Question: All I want to do is use 5 text-boxes, a calender and a button to create an event on a date-picker calender.
Here is the format

I have read all about the .setDate() and .getDate() but I cannot get them to work. I have no experience with plugins only simple html and javascript. What is the datepicker object called and why does everyones code no have a name for their functions?
Anyone with experience with this plugin should be able to do this is in 5 seconds
Here is my code
'''
<!DOCTYPE html>
<html>
<head>
<meta http-equiv="content-type" content="text/html; charset=UTF-8">
<title>jQuery &amp; jQueryUI Base - jsFiddle demo</title>
<link rel="stylesheet" href="http://code.jquery.com/ui/1.10.3/themes/smoothness/jquery-ui.css" />
<script src="http://code.jquery.com/jquery-1.9.1.js"></script>
<script src="http://code.jquery.com/ui/1.10.3/jquery-ui.js"></script>
<link rel="stylesheet" href="/resources/demos/style.css" />
<script type='text/javascript' src='http://code.jquery.com/jquery-1.5.js'></script>
<link rel="stylesheet" type="text/css" href="/css/normalize.css">
<link rel="stylesheet" type="text/css" href="/css/result-light.css">
<link rel="stylesheet" type="text/css" href="http://ajax.microsoft.com/ajax/jquery.ui/1.8.7/themes/black-tie/jquery-ui.css">
<script type='text/javascript' src="http://ajax.aspnetcdn.com/ajax/jquery.ui/1.8.9/jquery-ui.js"></script>
<style type='text/css'>
table.ui-datepicker-calendar tbody td.highlight > a {
background: url("images/ui-bg_inset-hard_55_ffeb80_1x100.png") repeat-x scroll 50% bottom #FFEB80;
color: #363636;
border: 1px solid #FFDE2E;
}
</style>
<script type='text/javascript'>//<![CDATA[
$(window).load(function(){
var equip = document.getElementById('equipment').value;
var size = document.getElementById('size').value;
var surface = document.getElementById('surface').value;
var orderNumber = document.getElementById('orderNumber').value;
var responsible = document.getElementById('responsible').value;
var events = [
{ Title: "Equipment: " + equip + "
Size: " + size + dated +
"
Required on Surface: " + surface + "
Work Order Number: " + orderNumber + "
Responsible: " + responsible, Date: new Date("05/13/2013") },
{ Title: "Dinner", Date: new Date("02/25/2011") },
{ Title: "Meeting with manager", Date: new Date("03/01/2011") }
];
$("div").datepicker({
beforeShowDay: function(date) {
var result = [true, '', null];
var matching = $.grep(events, function(event) {
return event.Date.valueOf() === date.valueOf();
});
if (matching.length) {
result = [true, 'highlight', null];
}
return result;
},
onSelect: function(dateText) {
var date,
selectedDate = new Date(dateText),
i = 0,
event = null;
while (i < events.length && !event) {
date = events[i].Date;
if (selectedDate.valueOf() === date.valueOf()) {
event = events[i];
}
i++;
}
if (event) {
alert(event.Title);
}
}
});
});//]]>
var dated = $( "div.selector" ).datepicker( "getDate" );
function alerter(form) {alert (form.size.value)}
function dog () {div.setDate("+2d");}
function submit(form){
var equip1 = form.equipment.value;
var size1 = form.size.value;
var surface1 = form.surface.value;
var orderNumber1 = form.orderNumber.value;
var responsible1 = form.responsible.value;
var inputDate1 = form.inputDate.value
var events = [
{ Title: "Equipment: " + equip1 + "
Size: " + size1 +
"
Required on Surface: " + surface1 + "
Work Order Number: " + orderNumber1 + "
Responsible: " + responsible1, Date: new Date(inputDate1) },
{ Title: "Dinner", Date: new Date("05/25/2013") },
{ Title: "Meeting with manager", Date: new Date("03/01/2011") }
];
}
</script>
</head>
<body>
<FORM>
Equipment: <input type='text' id='equipment' /> <br />
Size: <input type='text' id='size' /> <br />
Required on Surface: <input type='checkbox' id='surface' /> <br />
Work Order Number: <input type='text' id='orderNumber' /> <br />
Responsible: <input type='text' id='responsible' /> <br />
<div id="datepicker"></div>
<button type="button" onclick="alerter(this.form)">Add Lowering Event</button><br>
</FORM>
</body>
</html>
'''
Edited code:
'''
<!DOCTYPE html>
<html>
<head>
<meta http-equiv="content-type" content="text/html; charset=UTF-8">
<title>jQuery &amp; jQueryUI Base - jsFiddle demo</title>
<link rel="stylesheet" href="http://code.jquery.com/ui/1.10.3/themes/smoothness/jquery-ui.css" />
<script src="http://code.jquery.com/jquery-1.9.1.js"></script>
<script src="http://code.jquery.com/ui/1.10.3/jquery-ui.js"></script>
<link rel="stylesheet" href="/resources/demos/style.css" />
<script type='text/javascript' src='http://code.jquery.com/jquery-1.5.js'></script>
<link rel="stylesheet" type="text/css" href="/css/normalize.css">
<link rel="stylesheet" type="text/css" href="/css/result-light.css">
<link rel="stylesheet" type="text/css" href="http://ajax.microsoft.com/ajax/jquery.ui/1.8.7/themes/black-tie/jquery-ui.css">
<script type='text/javascript' src="http://ajax.aspnetcdn.com/ajax/jquery.ui/1.8.9/jquery-ui.js"></script>
<style type='text/css'>
table.ui-datepicker-calendar tbody td.highlight > a {
background: url("images/ui-bg_inset-hard_55_ffeb80_1x100.png") repeat-x scroll 50% bottom #FFEB80;
color: #363636;
border: 1px solid #FFDE2E;
}
</style>
<script type='text/javascript'>//<![CDATA[
$(window).load(function(){
var equip = document.getElementById('equipment').value;
var size = document.getElementById('size').value;
var surface = document.getElementById('surface').value;
var orderNumber = document.getElementById('orderNumber').value;
var responsible = document.getElementById('responsible').value;
var date = document.getElementById('dateds').value
var events = [
{ Title: "Equipment: " + equip + "
Size: " + size + date +
"
Required on Surface: " + surface + "
Work Order Number: " + orderNumber + "
Responsible: " + responsible, Date: new Date(date) },
{ Title: "Dinner", Date: new Date("02/25/2011") },
{ Title: "Meeting with manager", Date: new Date("03/01/2011") }
];
$("#datepicker").datepicker({
beforeShowDay: function(date) {
var result = [true, '', null];
var matching = $.grep(events, function(event) {
return event.Date.valueOf() === date.valueOf();
});
if (matching.length) {
result = [true, 'highlight', null];
}
return result;
},
onSelect: function(dateText) {
var date,
selectedDate = new Date(dateText),
i = 0,
event = null;
while (i < events.length && !event) {
date = events[i].Date;
if (selectedDate.valueOf() === date.valueOf()) {
event = events[i];
}
i++;
}
if (event) {
alert(event.Title);
}
}
});
});//]]>
var dated = $("#datepicker").datepicker( "getDate" );
function alerter() {alert (dated)}
function dog () {div.setDate("+2d");}
function submit(form){
var equip1 = form.equipment.value;
var size1 = form.size.value;
var surface1 = form.surface.value;
var orderNumber1 = form.orderNumber.value;
var responsible1 = form.responsible.value;
var inputDate1 = form.inputDate.value
var events = [
{ Title: "Equipment: " + equip1 + "
Size: " + size1 +
"
Required on Surface: " + surface1 + "
Work Order Number: " + orderNumber1 + "
Responsible: " + responsible1, Date: new Date(inputDate1) },
{ Title: "Dinner", Date: new Date("05/25/2013") },
{ Title: "Meeting with manager", Date: new Date("03/01/2011") }
];
}
</script>
</head>
<body>
<FORM>
Equipment: <input type='text' id='equipment' /> <br />
Size: <input type='text' id='size' /> <br />
Required on Surface: <input type='checkbox' id='surface' /> <br />
Work Order Number: <input type='text' id='orderNumber' /> <br />
Responsible: <input type='text' id='responsible' /> <br />
Date: <input type="text" id="dateds" /></p>
<div id="datepicker"></div>
<button type="button" onclick="alerter()">Add Lowering Event</button><br>
</FORM>
</body>
</html>
'''
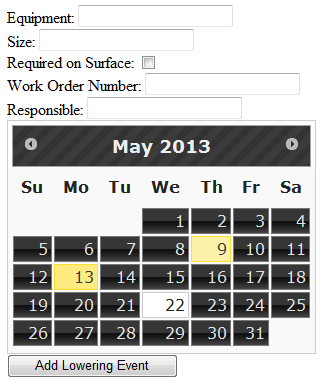
Answer: '$("div").datepicker' and '$("div.selector").datepicker' should both be '$("#datepicker").datepicker'. The first would attach a datepicker to every DIV on your page, the second doesn't work because you don't have a DIV with class 'selector'.
Normally a datepicker is attached to an '<input>' element in the form, so when you submit the form the selected date will be submitted. Since you're putting it in a DIV, you could add an '<input type="hidden">' element to the form:
'''
<input type="hidden" name="date" id="date">
'''
and add the following option to the datepicker:
'''
altField: "date",
'''
Using named versus anonymous functions is mainly a stylistic choice. If a short function is only used in one place, such as the 'onSelect' option or an AJAX callback, it's common to put it inline as an anonymous function.